Question: I have created custom LISTVIEW for showing searched result list want to show each row with background color I tried out with some code but not working as per my requirement please help me out
here is my code
'''
public class ListCustomBaseAdapter extends BaseAdapter {
private static ArrayList<SearchResult> searchArrayList;
private LayoutInflater mInflater;
public ListCustomBaseAdapter(Context context,
ArrayList<SearchResult> results) {
searchArrayList = results;
mInflater = LayoutInflater.from(context);
}
public View getView(int position, View convertView, ViewGroup parent) {
ViewHolder holder;
if (convertView == null) {
convertView = mInflater.inflate(R.layout.custom_row_view, null);
holder = new ViewHolder();
holder.txtName = (TextView) convertView.findViewById(R.id.custNm);
holder.txtProsNm = (TextView) convertView.findViewById(R.id.prosNm);
holder.txtFrmPort = (TextView) convertView
.findViewById(R.id.frmPort);
holder.txtToPort = (TextView) convertView.findViewById(R.id.ToPort);
convertView.setTag(holder);
} else {
holder = (ViewHolder) convertView.getTag();
}
if (position % 2 == 0) {
holder.txtName.setBackgroundColor(Color.WHITE);
holder.txtProsNm.setBackgroundColor(Color.WHITE);<----- change bgcolor of textview not whole row of View
holder.txtFrmPort.setBackgroundColor(Color.WHITE);
holder.txtToPort.setBackgroundColor(Color.WHITE);
} else {
holder.txtName.setBackgroundColor(Color.DKGRAY);
holder.txtProsNm.setBackgroundColor(Color.DKGRAY);
holder.txtFrmPort.setBackgroundColor(Color.DKGRAY);
holder.txtToPort.setBackgroundColor(Color.DKGRAY);
}
holder.txtName.setText(searchArrayList.get(position).getCustNm());
holder.txtProsNm.setText(searchArrayList.get(position).getProsNm());
holder.txtFrmPort.setText(searchArrayList.get(position).getFrmPort());
holder.txtToPort.setText(searchArrayList.get(position).getToPort());
return convertView;
}
static class ViewHolder {
TextView txtName;
TextView txtFrmPort;
TextView txtToPort;
TextView txtProsNm;
}
'''
}
calling adapter
'''
public void onCreate(Bundle savedInstanceState) throws SQLException {
super.onCreate(savedInstanceState);
setContentView(R.layout.main);
// Connection object for Spinner
con = new DatabaseConnection(this);
try {
// Get Filtermap from Parent Activity
// this Bundle contains HashMap
Bundle wrapper = getIntent().getBundleExtra("salesActList");
salesLstObj = (Map<String, Object>) wrapper.getSerializable("salesActCriteriaList");
salesLst = con.searchSalesActivity(salesLstObj);
ArrayList<SearchResult> searchResults = getSearchResults();
lv = (ListView) findViewById(R.id.srListView);
lv.setAdapter(new ListCustomBaseAdapter(this, searchResults));
});
} catch (SQLException se) {
se.getStackTrace();
String flag = "fail";
dialogBox(flag);
}
'''
here is output img

want to show Blue color area to be in gray alternately how to make it?
Custome row view code
'''
<TableLayout
style="@style/TableLayoutStyle"
android:orientation="vertical"
android:paddingBottom="5dp"
android:paddingLeft="5dp"
android:paddingRight="5dp" >
<TableRow
android:id="@+id/tblRwCust"
style="@style/TableRowStyle" >
<TextView
android:id="@+id/custNm"
android:layout_width="wrap_content"
android:layout_height="wrap_content"
android:textColor="#FF7F24"
android:textSize="18sp"
android:textStyle="bold" />
</TableRow>
<TableRow
android:id="@+id/tblRwPros"
style="@style/TableRowStyle" >
<TextView
android:id="@+id/prosNm"
android:layout_width="wrap_content"
android:layout_height="wrap_content"
android:textColor="#000000" />
</TableRow>
<TableRow
android:id="@+id/tblRwPort"
style="@style/TableRowStyle" >
<LinearLayout
android:layout_width="wrap_content"
android:layout_height="wrap_content" >
<TextView
android:id="@+id/frmPort"
android:layout_width="wrap_content"
android:layout_height="wrap_content"
android:layout_marginRight="5dp"
android:textColor="#808080" />
<TextView
android:id="@+id/ToPort"
android:layout_width="wrap_content"
android:layout_height="wrap_content"
android:textColor="#808080" />
</LinearLayout>
</TableRow>
</TableLayout>
'''
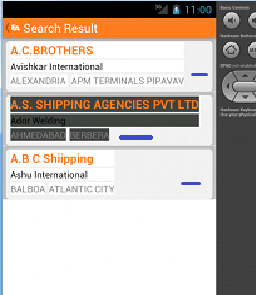
Answer: Here is my solution with 'Table layout' instead 'Relative layout'
'''
<TableLayout
style="@style/TableLayoutStyle"
android:orientation="vertical"
android:paddingBottom="5dp"
android:paddingLeft="5dp"
android:paddingRight="5dp"
android:id="@+id/myTable"
android:background="#FFFFFF">
'''
'''
holder.myTable = (TableLayout) convertView.findViewById(R.id.myTable);
if (position % 2 == 0) {
holder.myTable.setBackgroundColor(Color.WHITE);
} else {
holder.myTable.setBackgroundColor(Color.GRAY);
}
'''